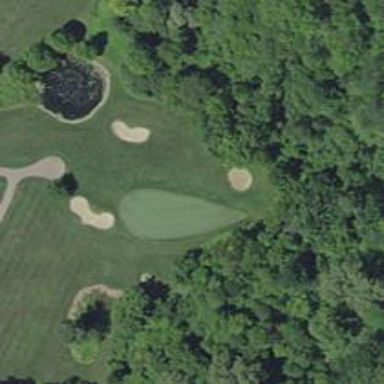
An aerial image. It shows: View of golf hole.